Question: I can't get this text aligned perfectly centered vertically, if I add a break tag its sends it all the way to the bottom of the red container.

'''
<div id="stafftop"><span style="color:white"><strong>Hotel Administrators</strong></div>
<div id="mainmid"> <hr />
<br><br>
'''
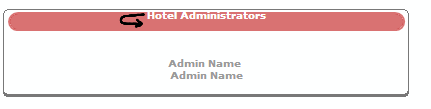
Answer: Try giving your 'DIV' a uniform 'height' and 'line-height':
'''
#stafftop {
height: 30px;
line-height: 30px;
}
'''